Question: I would like to display an activity as a dialog like this app here.How can i do that?I have tried a custom layout for a dialog but it doesnt look like the xml output.
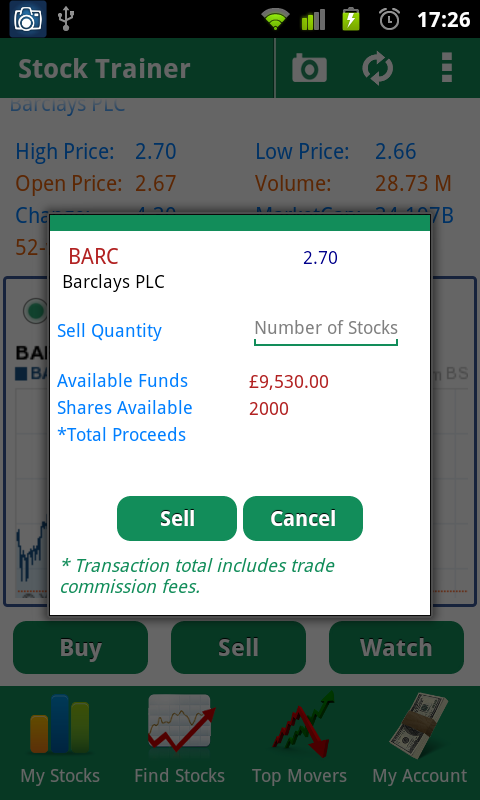
Answer: Either use DialogFragment or use AlertDialog as below:
'''
LayoutInflater inflater = (LayoutInflater) getSystemService(Context.LAYOUT_INFLATER_SERVICE);
View layout = inflater.inflate(R.layout.yourLayoutId, (ViewGroup) findViewById(R.id.yourLayoutRoot));
AlertDialog.Builder builder = new AlertDialog.Builder(this).setView(layout);
AlertDialog alertDialog = builder.create();
alertDialog.show();
'''